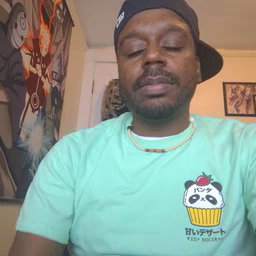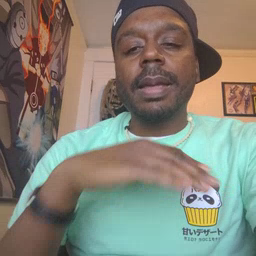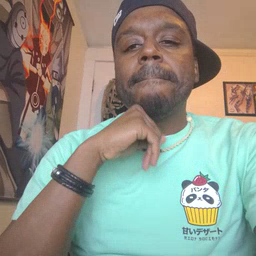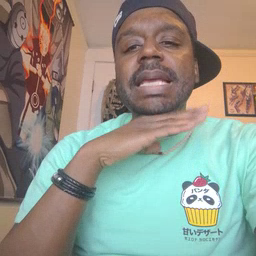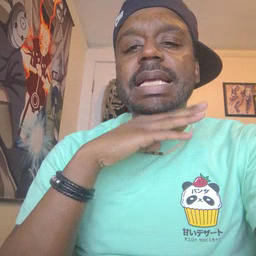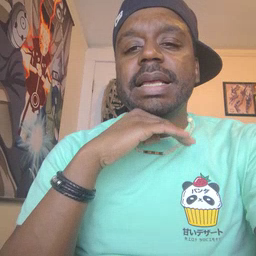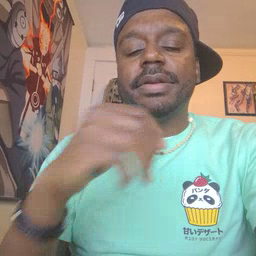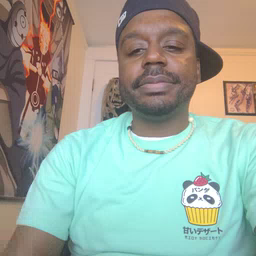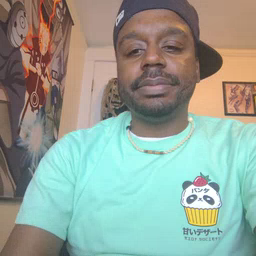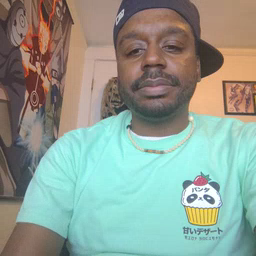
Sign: pig